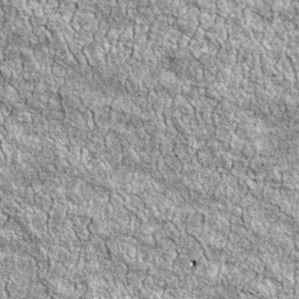
Label: non_frost